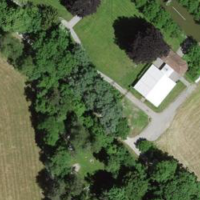
EUNIS habitat code: 53
Species observed at this site:
Corylus avellana